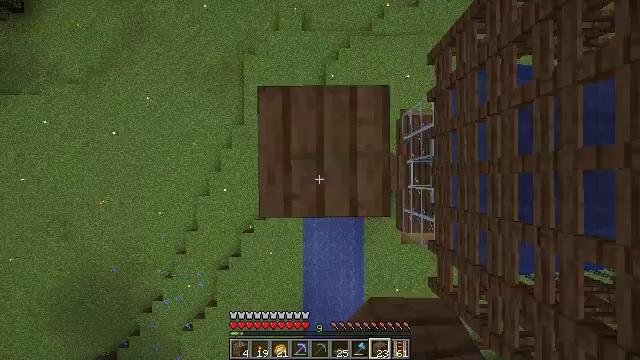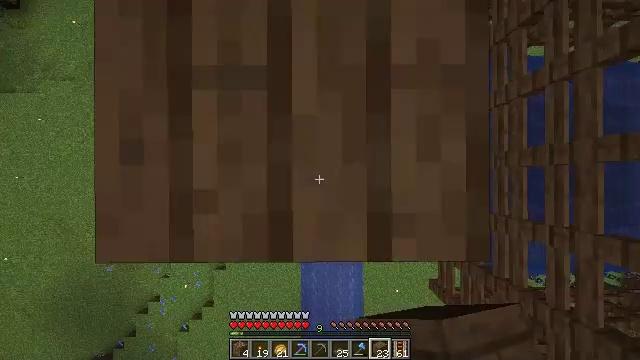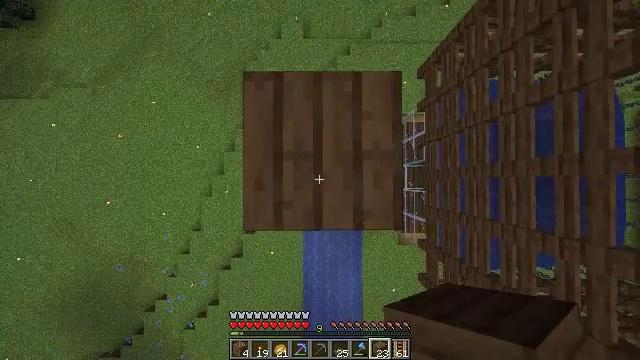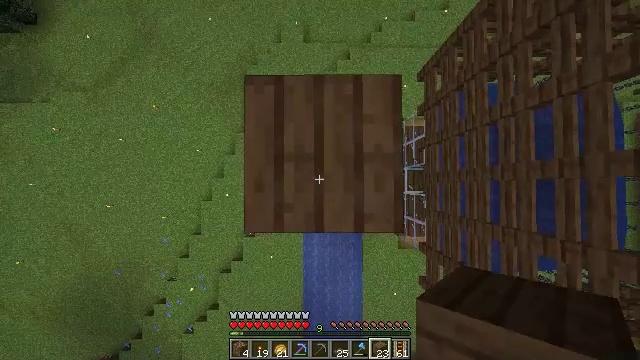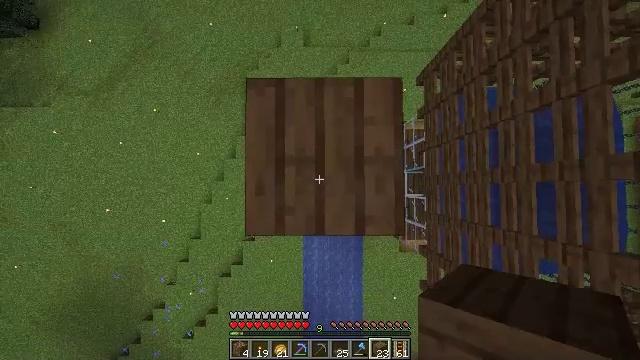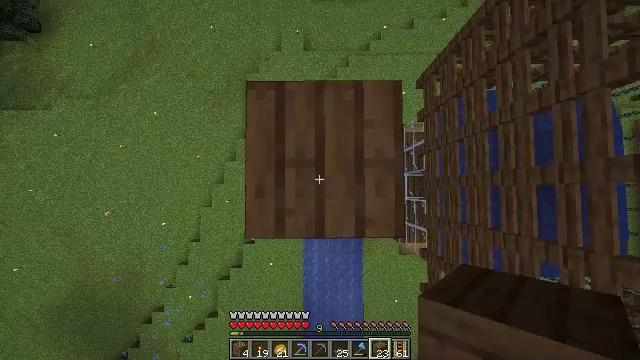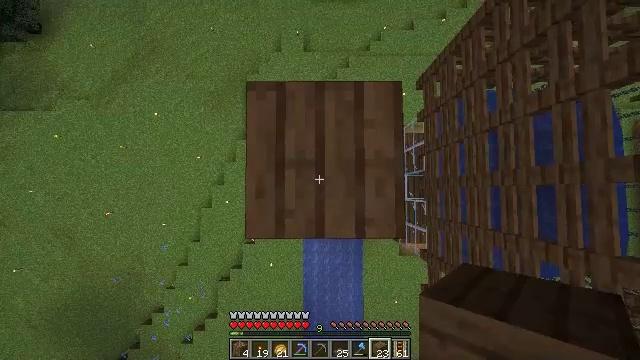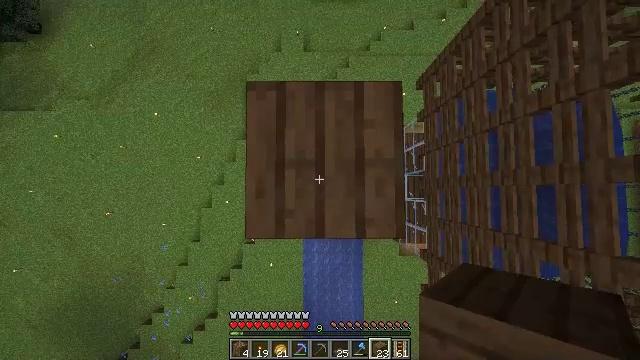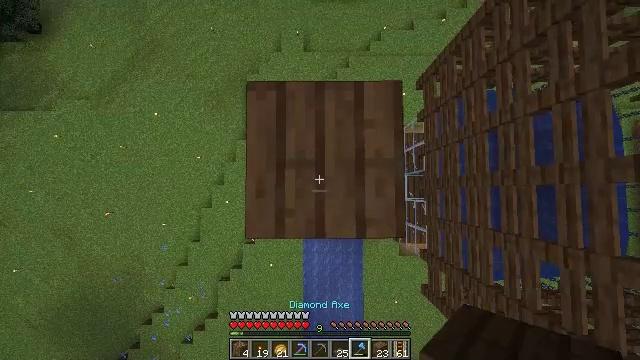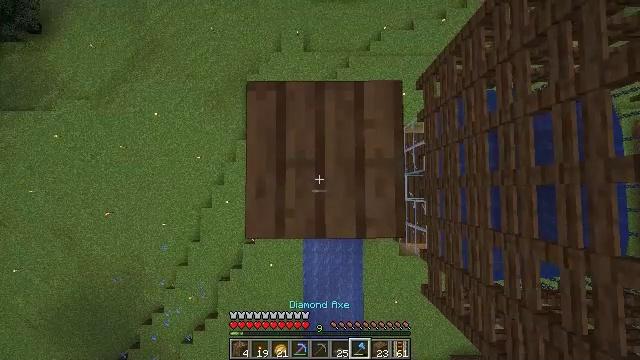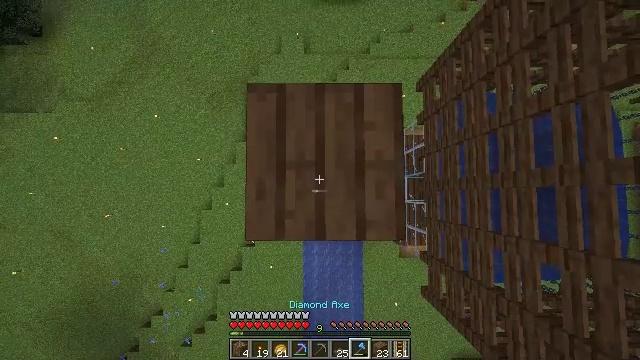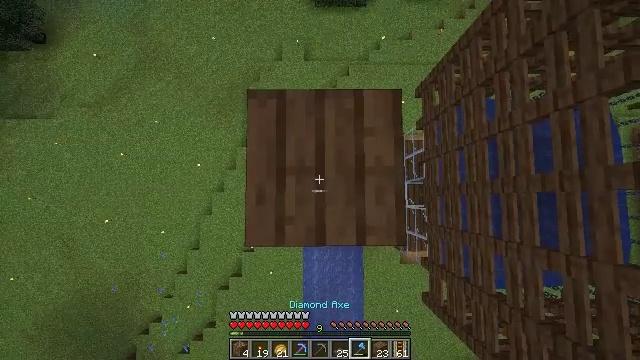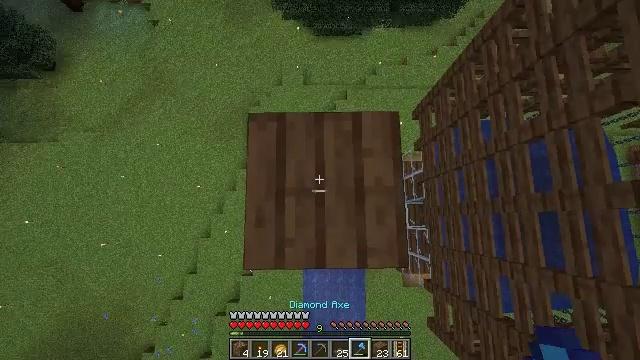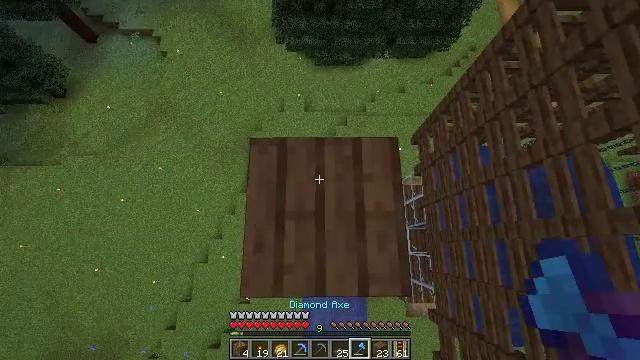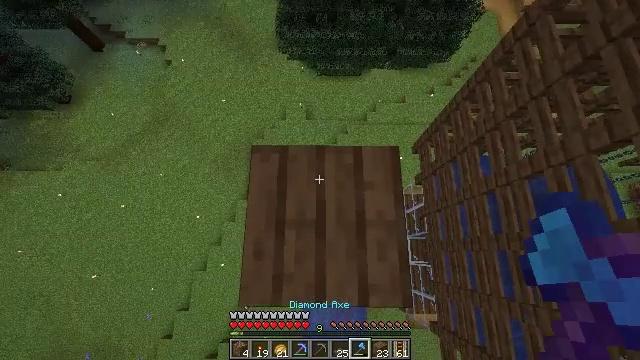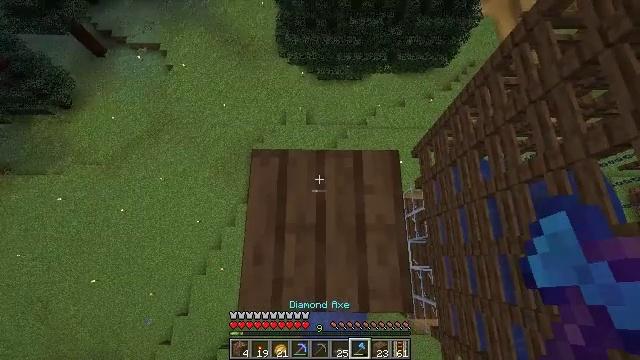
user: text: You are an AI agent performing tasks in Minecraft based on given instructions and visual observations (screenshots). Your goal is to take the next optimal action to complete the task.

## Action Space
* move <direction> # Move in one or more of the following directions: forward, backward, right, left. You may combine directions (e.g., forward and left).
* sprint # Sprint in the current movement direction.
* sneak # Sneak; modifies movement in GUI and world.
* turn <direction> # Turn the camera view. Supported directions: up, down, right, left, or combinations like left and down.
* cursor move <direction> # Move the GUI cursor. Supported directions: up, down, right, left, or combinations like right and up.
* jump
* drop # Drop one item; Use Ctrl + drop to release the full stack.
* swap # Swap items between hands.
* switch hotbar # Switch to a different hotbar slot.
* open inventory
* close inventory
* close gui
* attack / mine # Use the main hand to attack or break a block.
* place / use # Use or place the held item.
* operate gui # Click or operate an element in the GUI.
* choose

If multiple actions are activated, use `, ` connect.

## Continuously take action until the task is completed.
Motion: motion action
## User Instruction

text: Collect spruce planks from an old building.
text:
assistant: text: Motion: jump
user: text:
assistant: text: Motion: no_op
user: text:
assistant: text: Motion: no_op
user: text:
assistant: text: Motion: no_op
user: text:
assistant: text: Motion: no_op
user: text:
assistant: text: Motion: no_op
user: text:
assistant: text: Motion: no_op
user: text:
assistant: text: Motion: no_op
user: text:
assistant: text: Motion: no_op
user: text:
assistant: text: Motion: no_op
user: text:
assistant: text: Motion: turn up
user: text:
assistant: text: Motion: turn up
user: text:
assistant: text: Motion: turn up
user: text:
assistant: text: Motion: turn up
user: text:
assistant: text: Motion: no_op
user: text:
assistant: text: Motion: turn up
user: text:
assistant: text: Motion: turn right and up
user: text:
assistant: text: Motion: turn right and up
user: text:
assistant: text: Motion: turn up
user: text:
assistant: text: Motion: turn up
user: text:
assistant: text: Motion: turn up
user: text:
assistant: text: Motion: turn up
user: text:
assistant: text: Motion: turn up
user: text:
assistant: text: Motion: turn up
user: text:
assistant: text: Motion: turn up
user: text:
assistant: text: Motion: turn up
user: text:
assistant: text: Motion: no_op
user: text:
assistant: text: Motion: no_op
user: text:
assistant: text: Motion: attack / mine
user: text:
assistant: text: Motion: attack / mine